Field crop: maize
Growth stage: 1
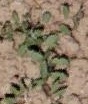
Species: convolvulus